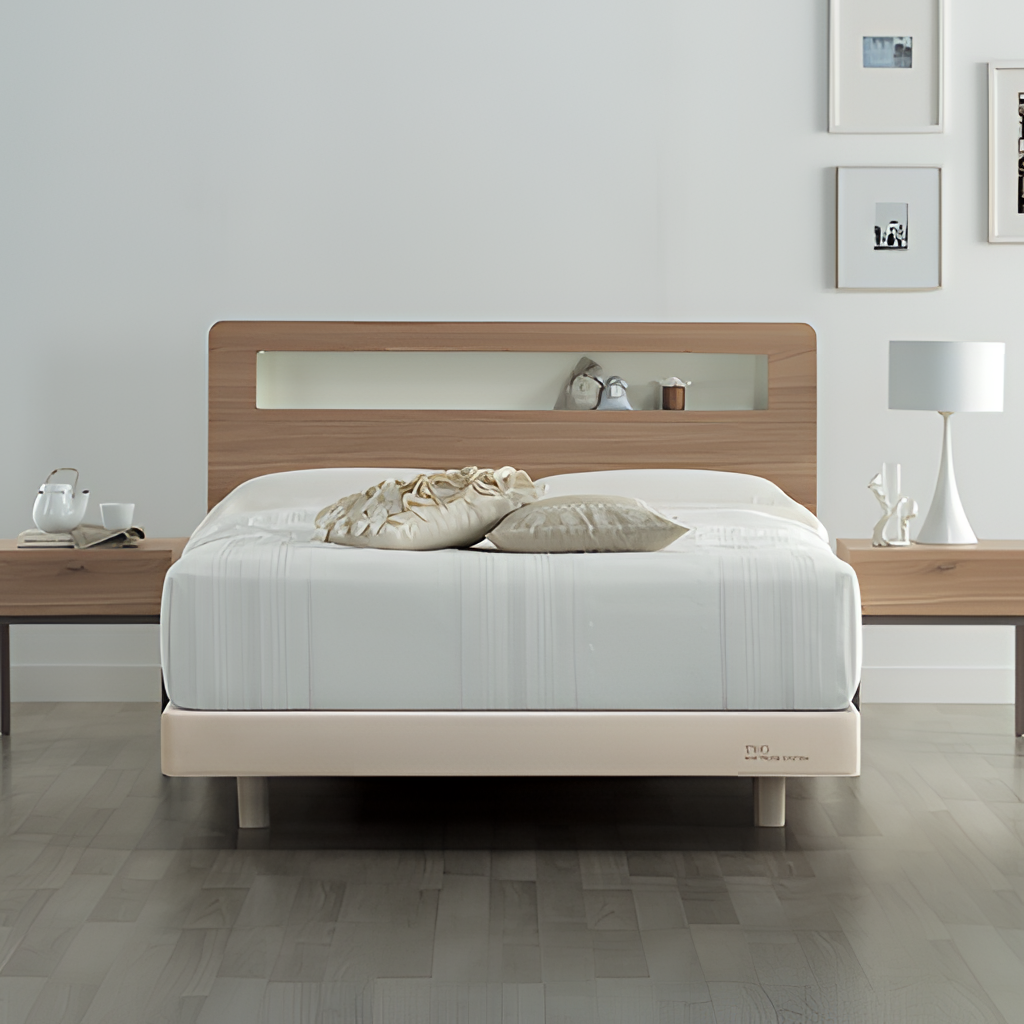
bedroom, beige wood bed, paint wallpaper, with solid pattern, contemporary, wood flooring, with plank pattern